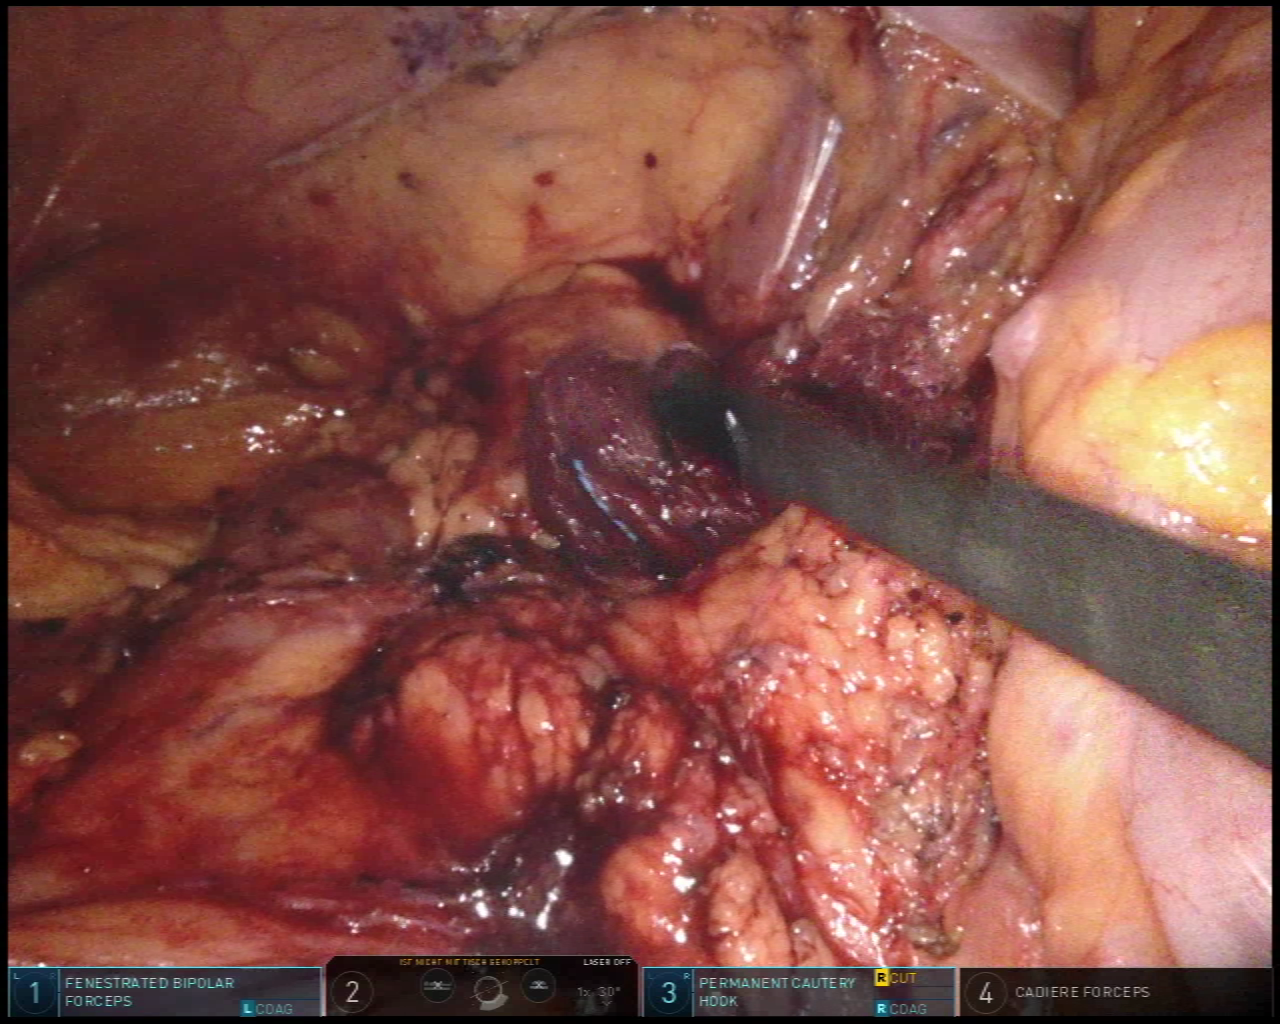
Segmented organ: ureter
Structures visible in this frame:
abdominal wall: yes
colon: yes
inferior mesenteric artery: no
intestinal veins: no
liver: no
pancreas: no
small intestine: no
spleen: no
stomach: no
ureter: yes
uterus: no
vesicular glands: no